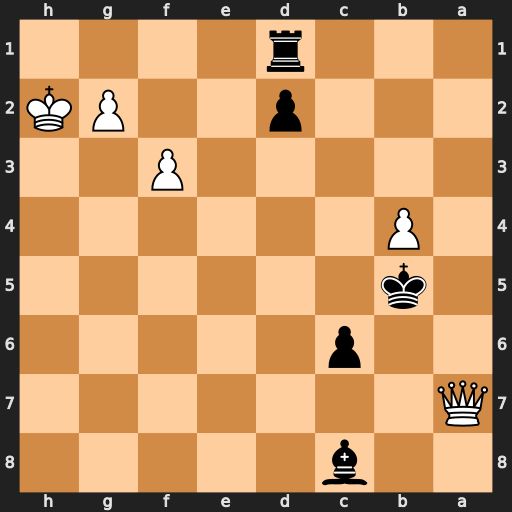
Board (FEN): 2b5/Q7/2p5/1k6/1P6/5P2/3p2PK/3r4
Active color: b
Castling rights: -
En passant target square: -
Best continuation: Rh1+ Kxh1 d1=Q+